Field crop: maize
Growth stage: 2
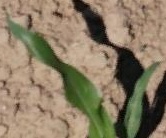
Species: maize